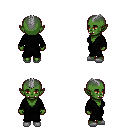
a pixel art fantasy rpg character, female body template, orc, green skin, gray robe, teal pants, gray short mohawk hairstyle, white slippers, four views (front, back, left, right), 2x2 character sprite sheet, small pixel art, hard edges, no anti-aliasing